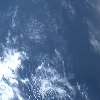
Label: water